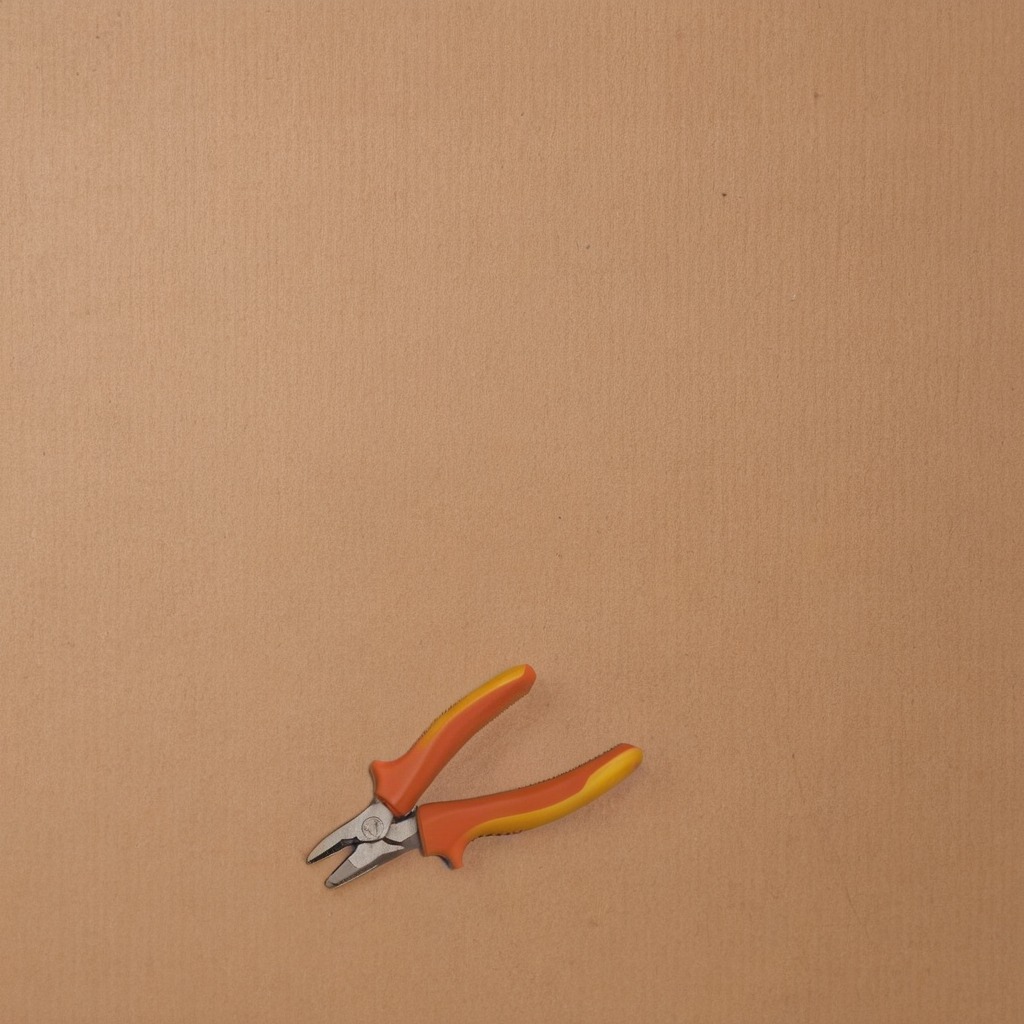
A plier is lying on the cardboard box surface in an outdoor workshop during daytime bright natural light soft shadows slightly creased but